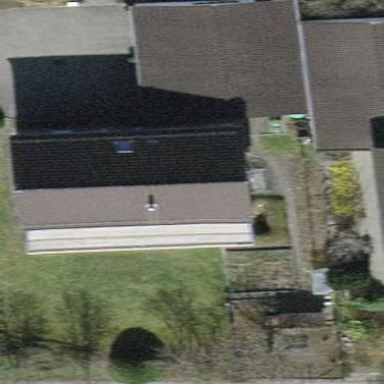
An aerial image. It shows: Simple house.